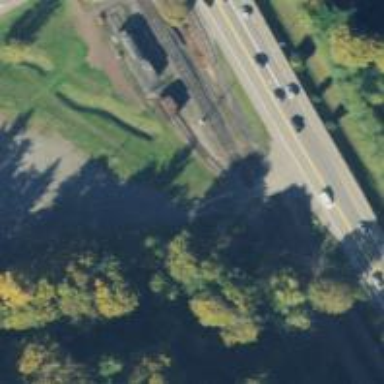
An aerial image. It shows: Railway crossing.